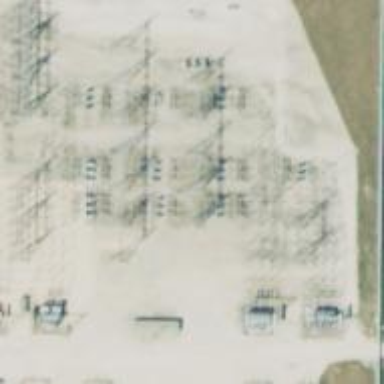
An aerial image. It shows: Switch used for power control.